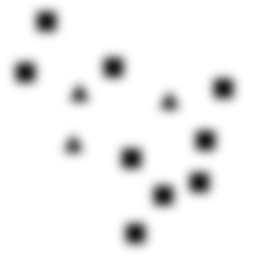
Squares: 9
Triangles: 3
Stars: 0
Total shapes: 12